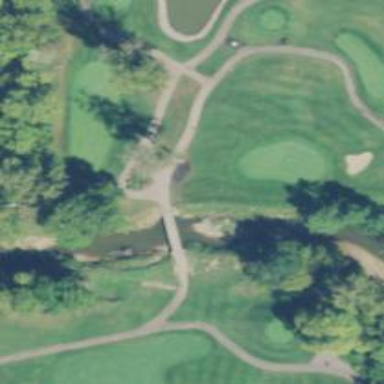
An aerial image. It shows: Path designed for golf carts.